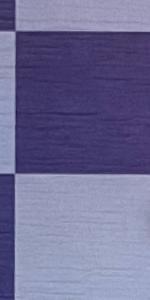
Label: Empty